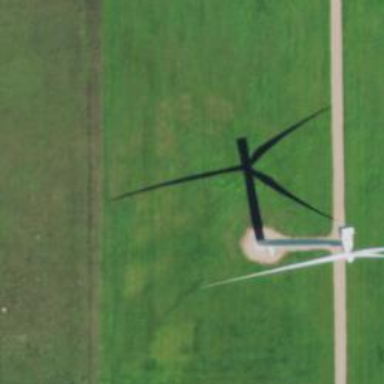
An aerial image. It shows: Wind generator powered by horizontal axis wind turbine.